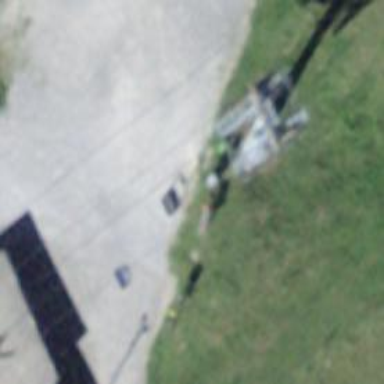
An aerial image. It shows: Pylon for aerialway.